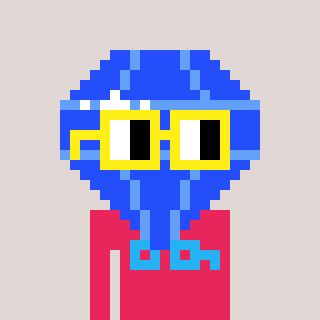
a pixel art character with square yellow glasses, a blue diamond-shaped head and a redpinkish-colored body on a warm background